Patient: sex M, age 67
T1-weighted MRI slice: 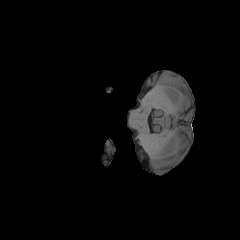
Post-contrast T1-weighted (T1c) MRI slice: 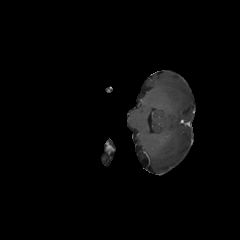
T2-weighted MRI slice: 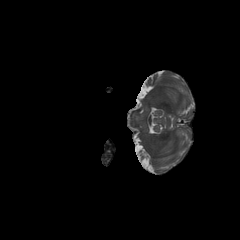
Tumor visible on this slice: no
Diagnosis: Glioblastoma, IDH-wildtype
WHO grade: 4